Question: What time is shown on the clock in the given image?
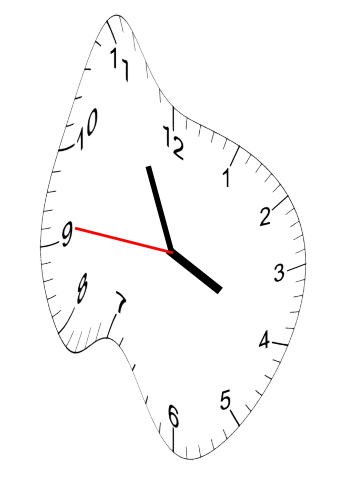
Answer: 03:55:46